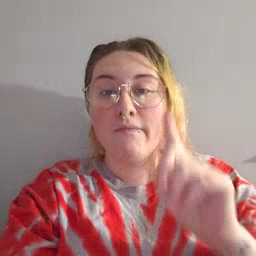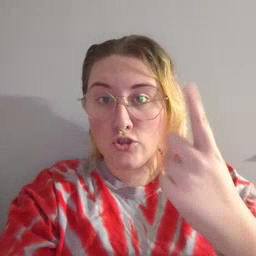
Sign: first